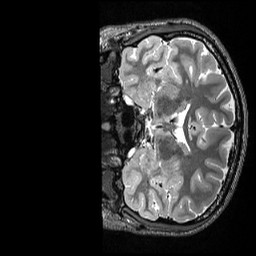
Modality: T2w
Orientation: coronal
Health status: healthy
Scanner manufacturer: siemens
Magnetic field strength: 3 T
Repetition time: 3.2 s
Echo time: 0.565 s